Question: Given the first 35 numbers in a 36-square grid, find the smallest positive integer such that all the numbers in the 36-square grid can be divided into two parts of 18 numbers + 18 numbers, where the sum of the two parts is equal.
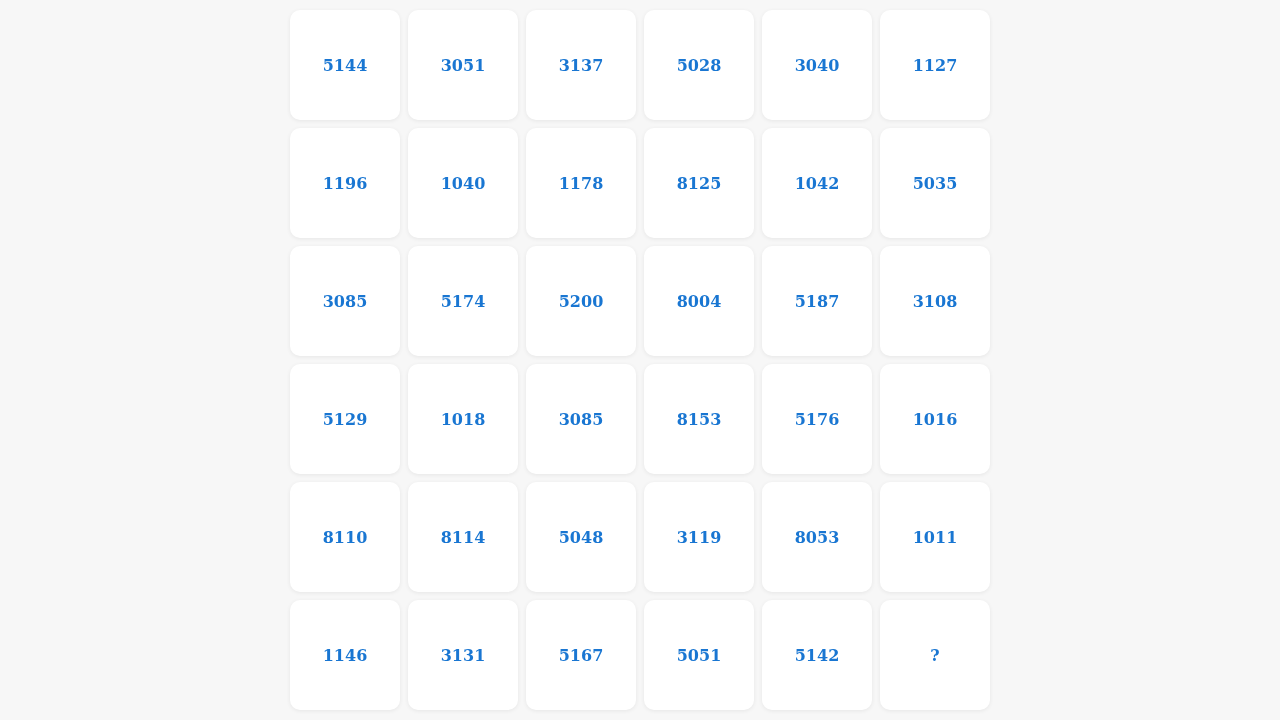
Answer: 0